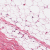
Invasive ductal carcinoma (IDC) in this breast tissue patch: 0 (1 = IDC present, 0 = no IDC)